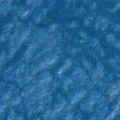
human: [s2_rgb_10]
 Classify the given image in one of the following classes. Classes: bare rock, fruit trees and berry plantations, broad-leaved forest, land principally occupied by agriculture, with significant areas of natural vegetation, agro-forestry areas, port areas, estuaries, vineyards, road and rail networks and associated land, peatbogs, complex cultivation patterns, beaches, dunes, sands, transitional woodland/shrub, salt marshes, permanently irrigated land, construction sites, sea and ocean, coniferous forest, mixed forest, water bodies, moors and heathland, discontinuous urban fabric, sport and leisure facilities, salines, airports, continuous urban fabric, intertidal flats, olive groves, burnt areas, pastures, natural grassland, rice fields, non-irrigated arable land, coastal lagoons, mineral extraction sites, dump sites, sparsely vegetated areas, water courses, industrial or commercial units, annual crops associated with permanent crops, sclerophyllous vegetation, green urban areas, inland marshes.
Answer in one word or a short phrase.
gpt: sea and ocean